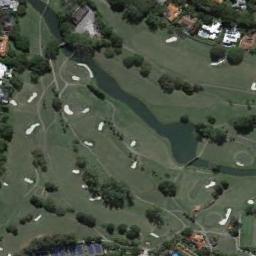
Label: golf_course